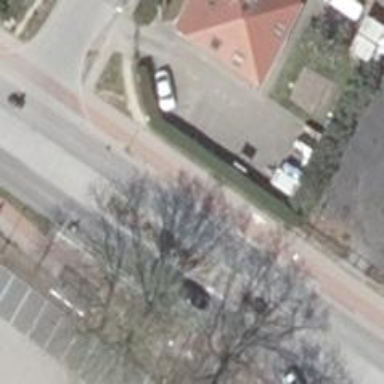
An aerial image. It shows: Public transport stop position.